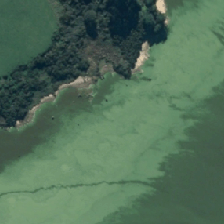
Land cover: lake_pond